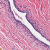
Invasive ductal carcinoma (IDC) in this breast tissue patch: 0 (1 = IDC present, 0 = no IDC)